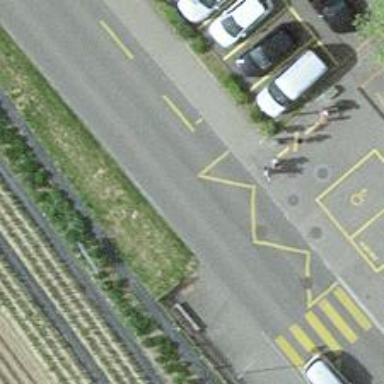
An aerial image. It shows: Public transport stop position.